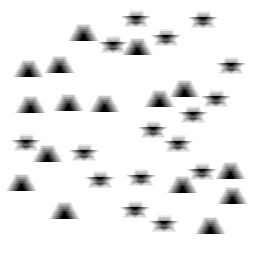
Squares: 0
Triangles: 16
Stars: 16
Total shapes: 32